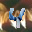
Label: 4